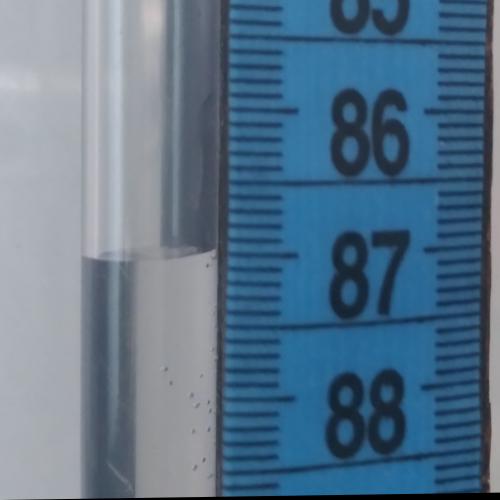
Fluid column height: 87.0 cm